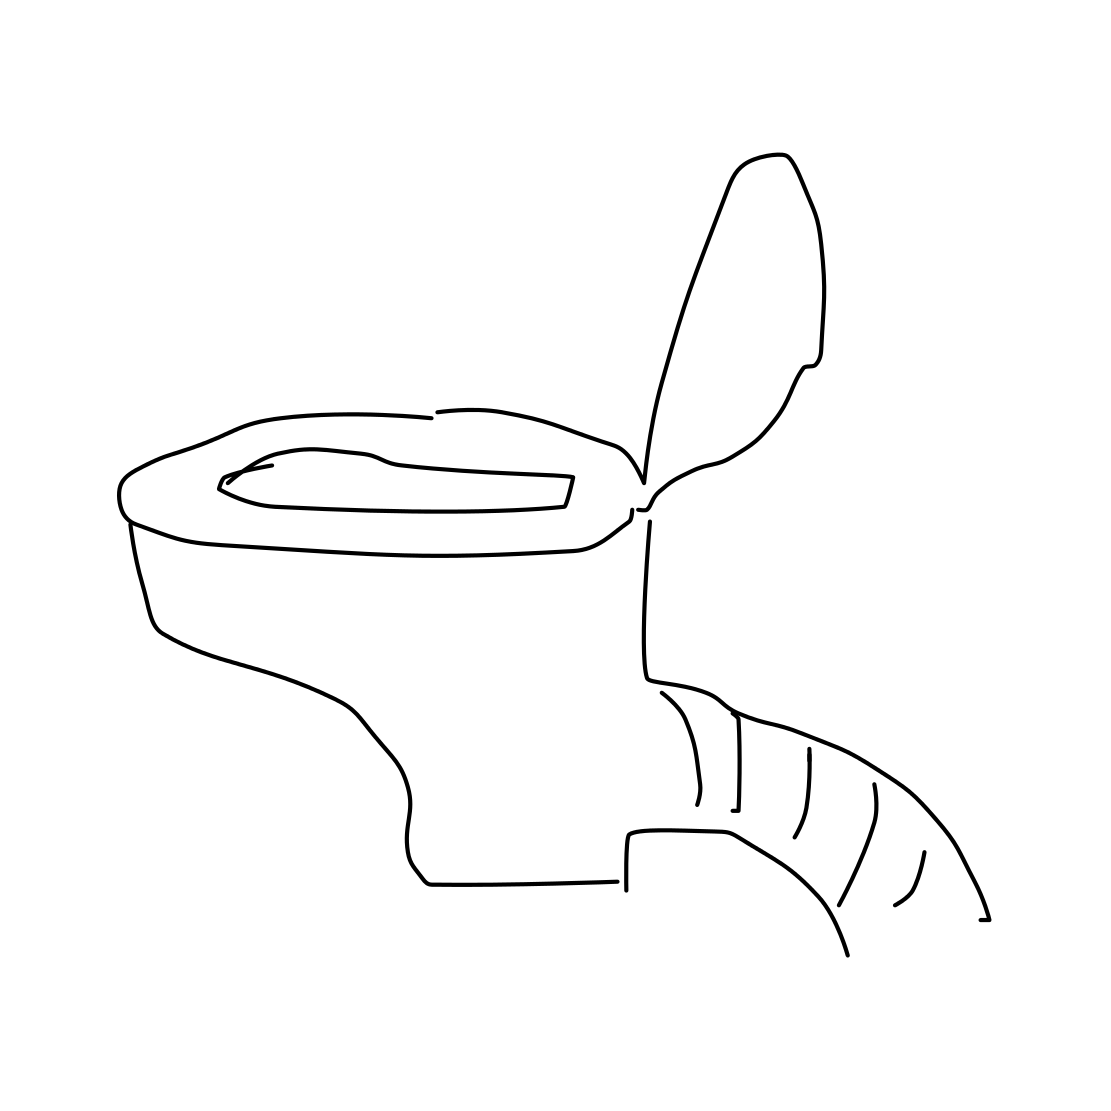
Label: toilet